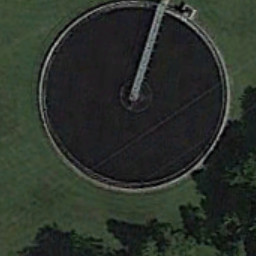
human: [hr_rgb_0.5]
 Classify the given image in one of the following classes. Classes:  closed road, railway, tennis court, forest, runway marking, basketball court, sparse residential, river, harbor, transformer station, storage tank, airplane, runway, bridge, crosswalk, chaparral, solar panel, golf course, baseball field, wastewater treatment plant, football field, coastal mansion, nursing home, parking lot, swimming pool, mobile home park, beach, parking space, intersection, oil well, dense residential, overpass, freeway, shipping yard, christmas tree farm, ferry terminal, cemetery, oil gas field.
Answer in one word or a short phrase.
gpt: wastewater treatment plant